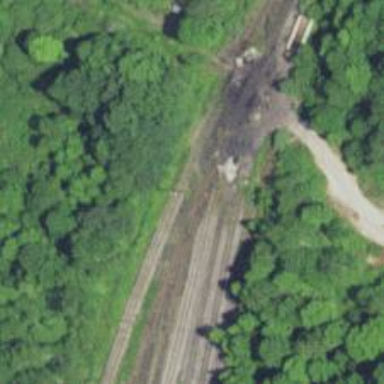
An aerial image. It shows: Railway track.